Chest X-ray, PA view. Patient: 35 years old, sex F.
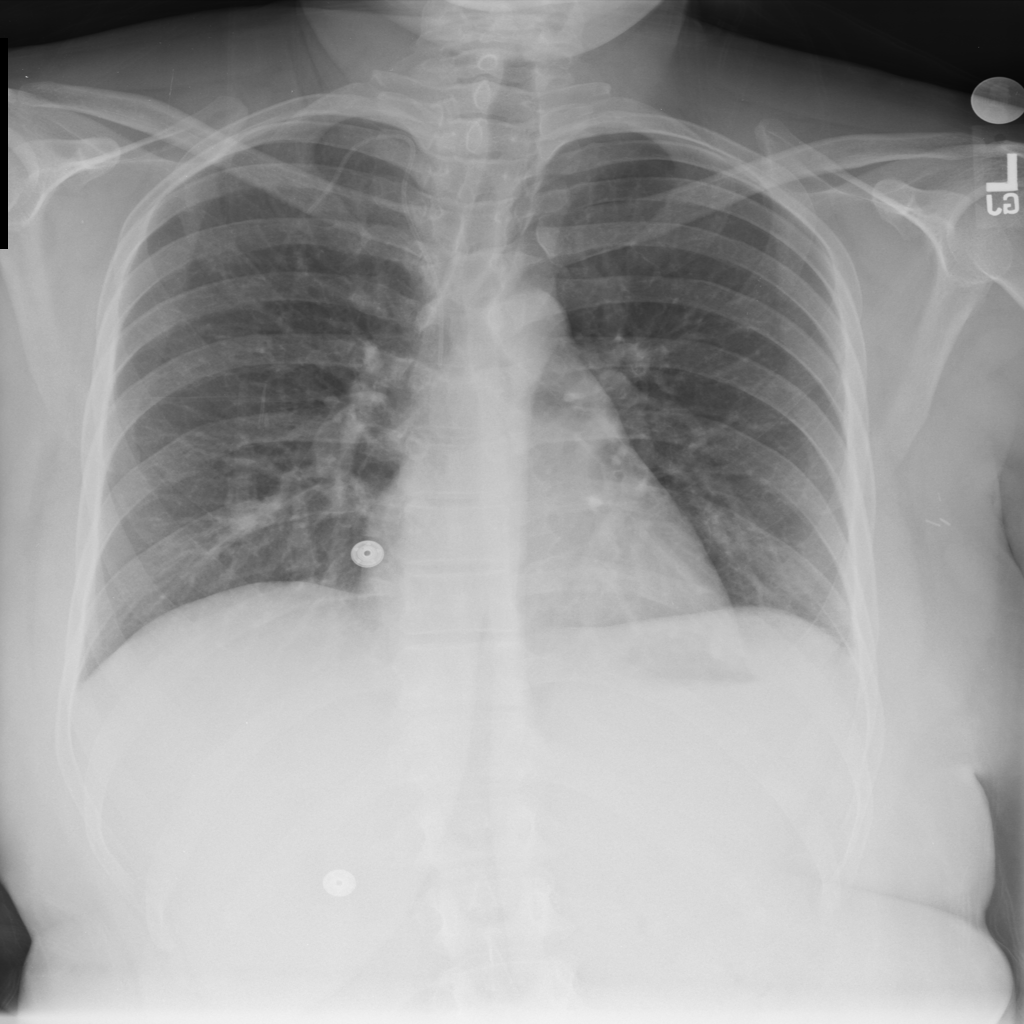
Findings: No Finding